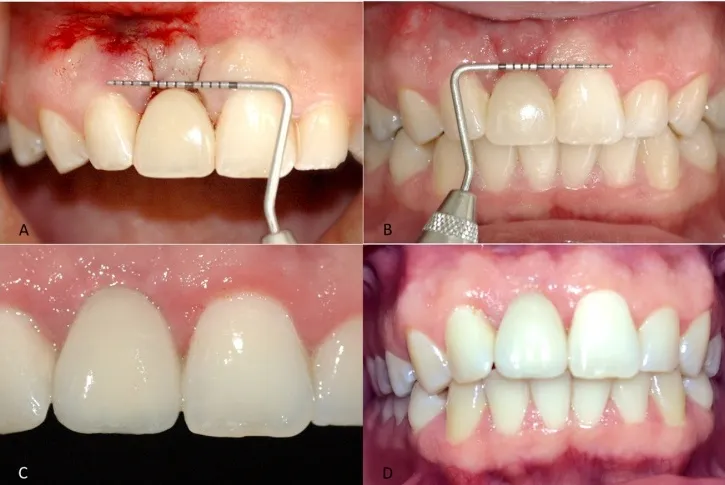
5A - Confirmation of gingival position after periodontal surgery. The papillae were preserved; 5B -10 days after surgery showing healthy gingival tissue without gingival recession; 5C -Final clinical aspect after 3 months; 5D - Final clinical aspect after 19 months.
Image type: medical_photograph (oral_photograph)